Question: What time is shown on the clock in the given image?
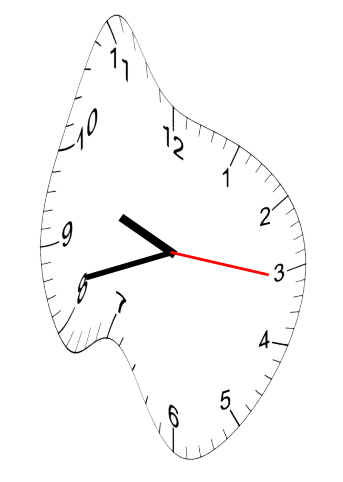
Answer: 09:42:16